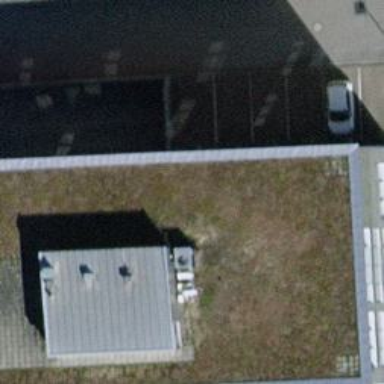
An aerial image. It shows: Commercial building.